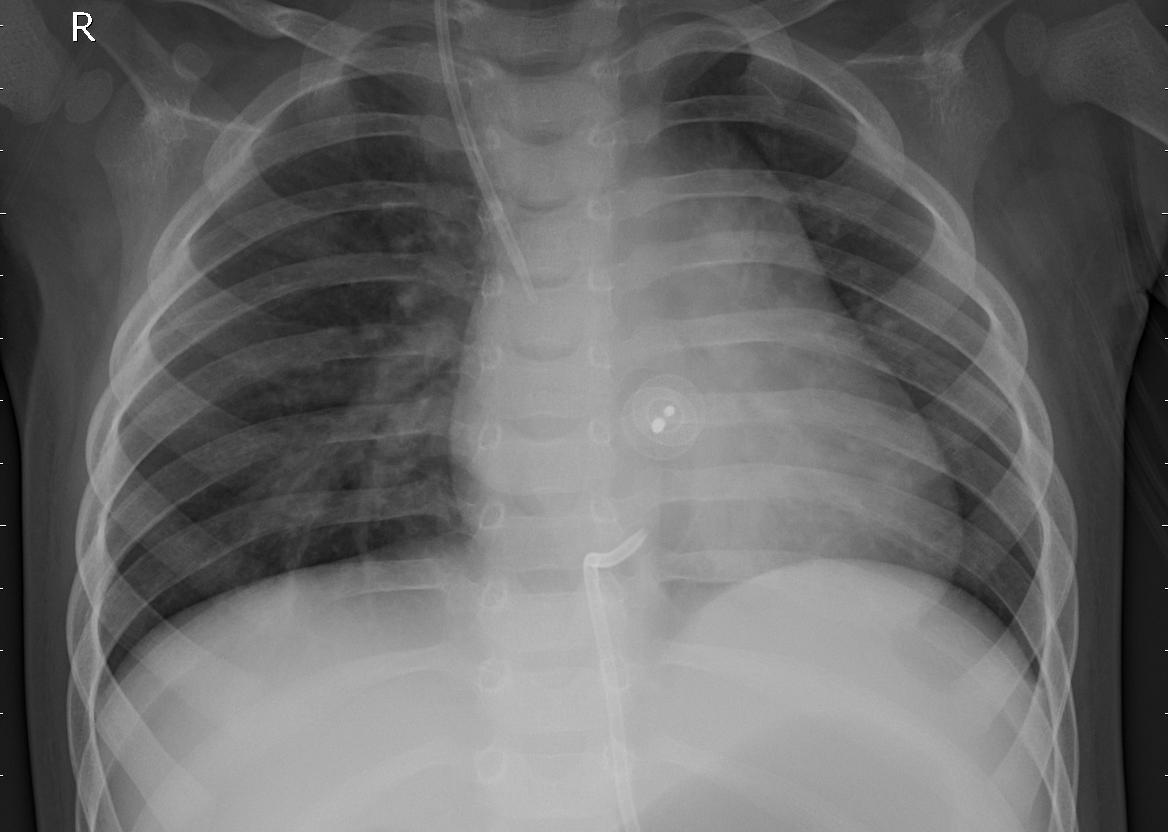
Diagnosis: PNEUMONIA